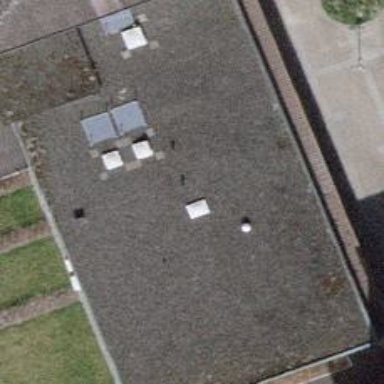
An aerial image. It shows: Library.